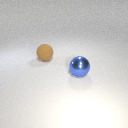
large blue metal sphere in front of large brown rubber sphere